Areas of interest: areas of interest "Park Square"
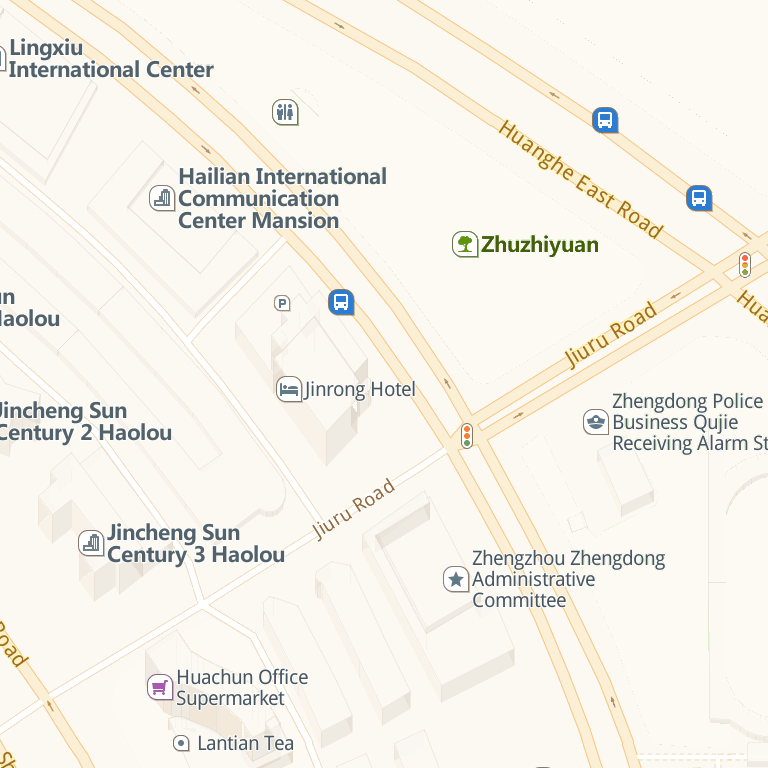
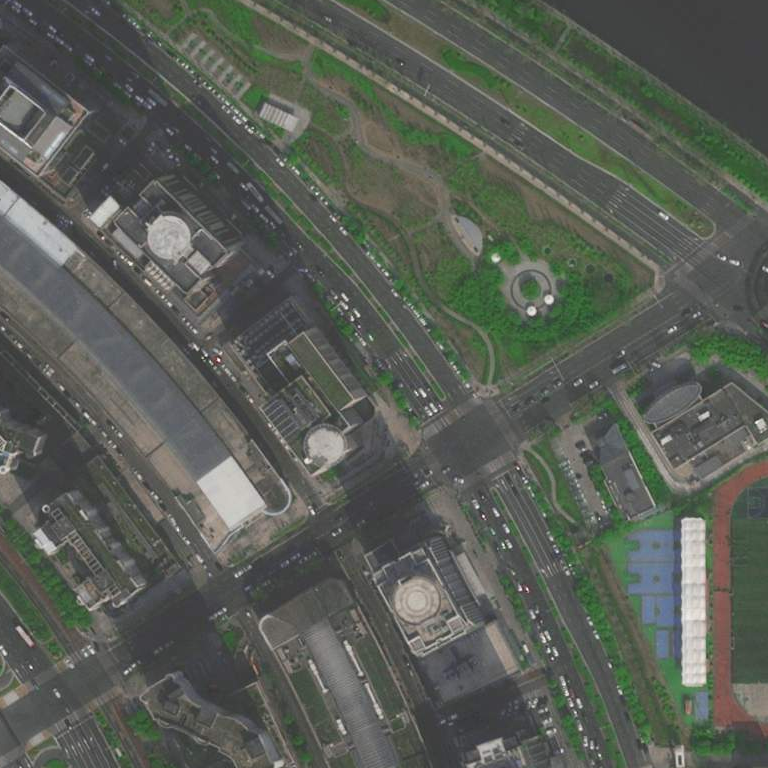